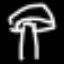
Label: mushroom